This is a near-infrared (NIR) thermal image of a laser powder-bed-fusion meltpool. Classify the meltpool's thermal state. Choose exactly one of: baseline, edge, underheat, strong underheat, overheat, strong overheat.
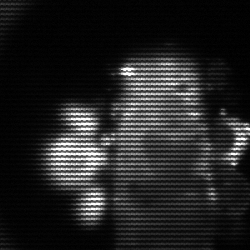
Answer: strong underheat